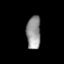
Tissue: prostate
Cell type: B cells
Senescence score: 0.6875
Nuclear area (px): 461
Mean DAPI intensity: 147.703